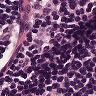
Metastatic tissue present: no